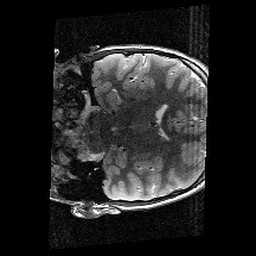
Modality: T2w
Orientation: coronal
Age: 11
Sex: female
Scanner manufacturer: siemens
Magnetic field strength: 3 T
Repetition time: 9.23 s
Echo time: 0.067 s